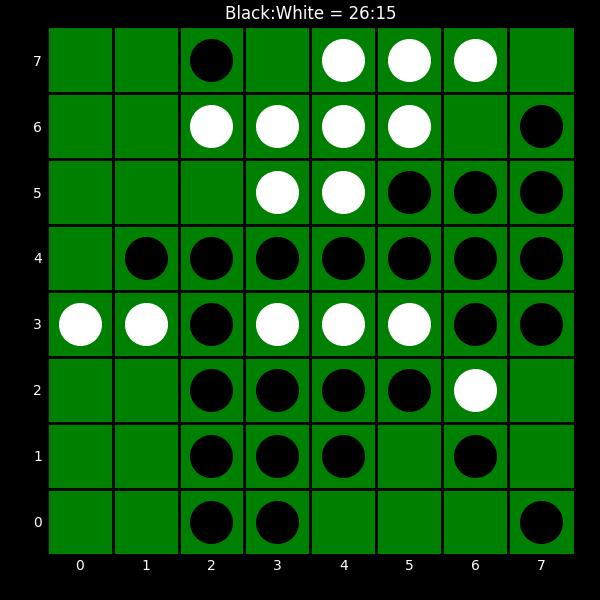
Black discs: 26
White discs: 15